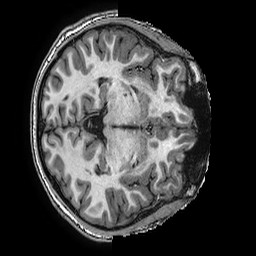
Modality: T1w
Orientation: axial
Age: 16
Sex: male
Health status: ill
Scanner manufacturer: ge
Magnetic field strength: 3 T
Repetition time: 0.0077 s
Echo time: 0.003436 s